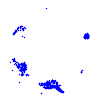
Particle: pion